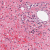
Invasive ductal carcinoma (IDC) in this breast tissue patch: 0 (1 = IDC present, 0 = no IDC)